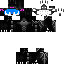
A female skeleton skin with dark skin, wearing blonde helmet dressed in a black armor chest and black pants, featuring a closed mouth.